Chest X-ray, AP view. Patient: 56 years old, sex M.
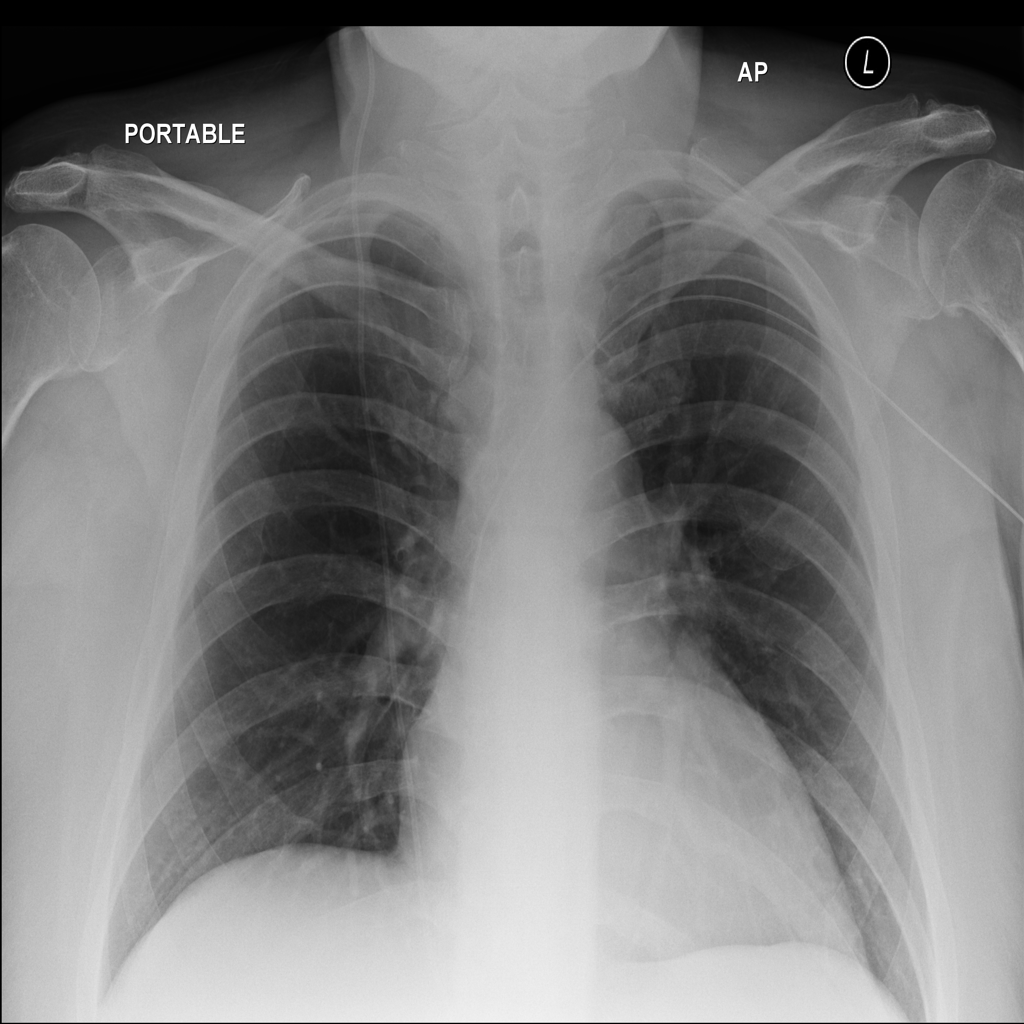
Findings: No Finding